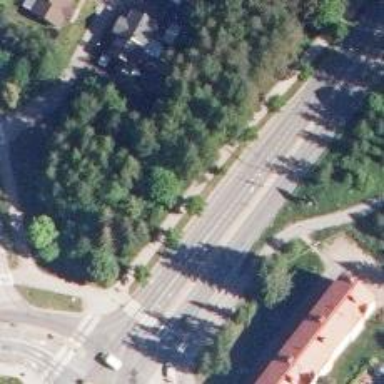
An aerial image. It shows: Asphalt cycleway.